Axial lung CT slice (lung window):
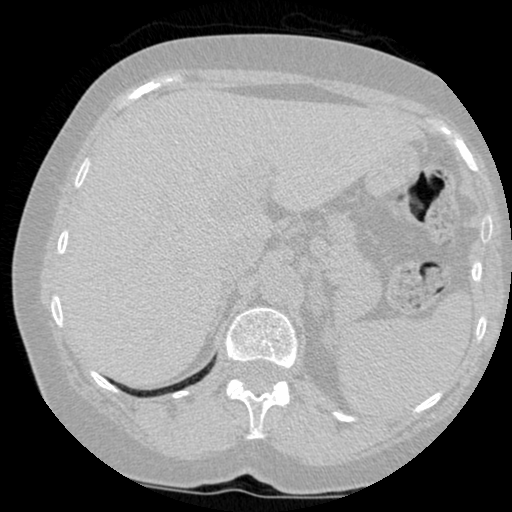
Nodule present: no